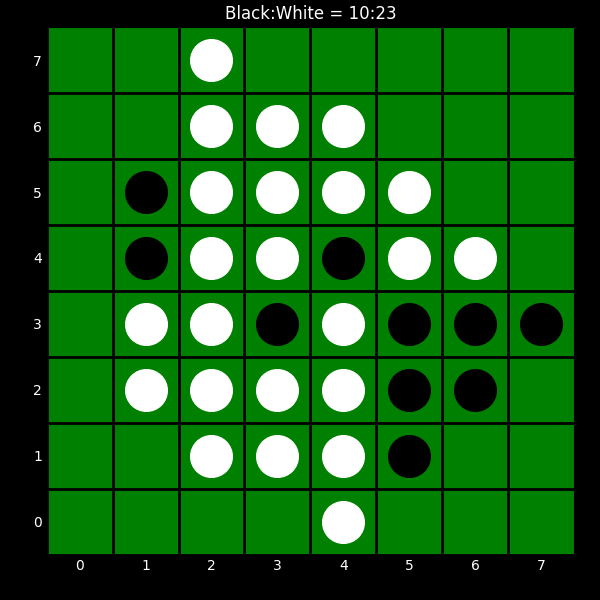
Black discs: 10
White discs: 23